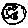
Label: moon